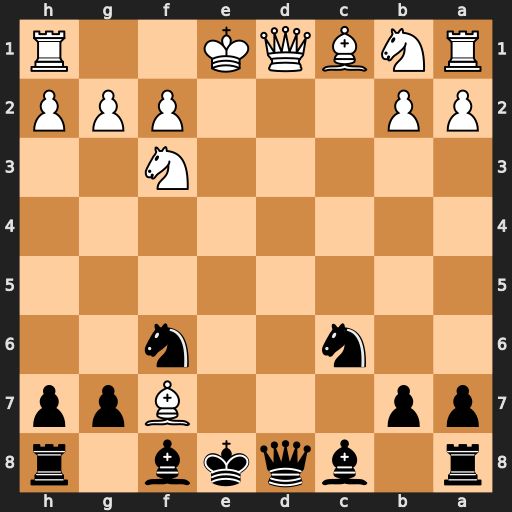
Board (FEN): r1bqkb1r/pp3Bpp/2n2n2/8/8/5N2/PP3PPP/RNBQK2R
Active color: b
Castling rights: KQkq
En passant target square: -
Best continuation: Kxf7 Qxd8 Nxd8